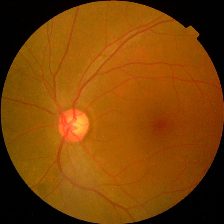
Diabetic retinopathy grade: No DR